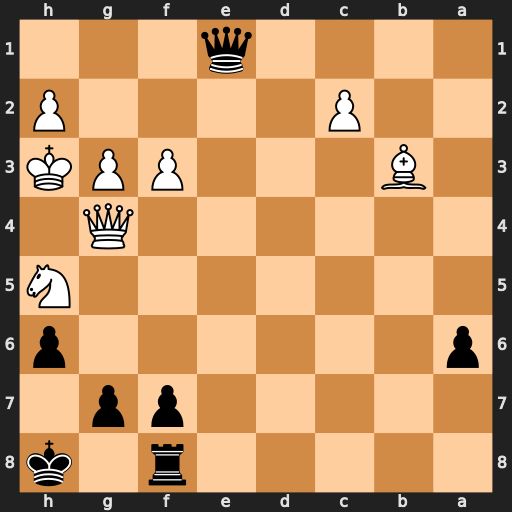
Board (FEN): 5r1k/5pp1/p6p/7N/6Q1/1B3PPK/2P4P/4q3
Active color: b
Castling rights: -
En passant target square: -
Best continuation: Qf1+ Kh4 g5+ Qxg5 hxg5+